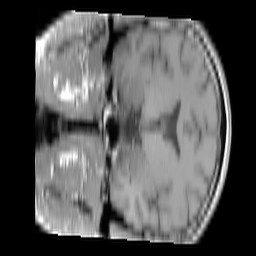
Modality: T1w
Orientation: coronal
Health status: ill
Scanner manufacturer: siemens
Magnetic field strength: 3 T
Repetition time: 0.4 s
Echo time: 0.00246 s